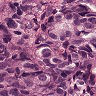
Metastatic tissue present: yes